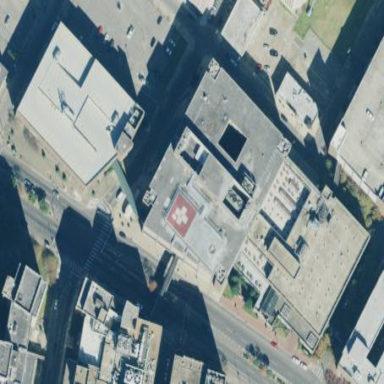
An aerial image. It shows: Hospital providing healthcare services.